Question: I have a main report and in the main report a sub report called this:
'''
<detail>
<band height="50">
<subreport>
<reportElement x="0" y="1" width="802" height="49" isPrintInFirstWholeBand="true" isPrintWhenDetailOverflows="true"/>
<subreportParameter name="project_id">
<subreportParameterExpression><![CDATA[$P{project_id}]]></subreportParameterExpression>
</subreportParameter>
<connectionExpression><![CDATA[$P{REPORT_CONNECTION}]]></connectionExpression>
<subreportExpression><![CDATA["subs/Project_planned.jasper"]]></subreportExpression>
</subreport>
</band>
</detail>
'''
There is a problem in the subreport because text fields in the detail band are split up on multiple pages what doesn't look very nice. Is there an option to prevent text fields from splitting up to multiple pages when using the property 'isStretchWithOverflow'
Current code of a text field
'''
<textField isStretchWithOverflow="true" isBlankWhenNull="true">
<reportElement stretchType="RelativeToBandHeight" x="555" y="0" width="99" height="21" isPrintInFirstWholeBand="true" forecolor="#000000"/>
<box leftPadding="2">
<topPen lineWidth="1.0" lineColor="#000000"/>
<leftPen lineWidth="1.0" lineColor="#000000"/>
<bottomPen lineWidth="1.0" lineColor="#000000"/>
<rightPen lineWidth="1.0" lineColor="#000000"/>
</box>
<textElement verticalAlignment="Middle">
<paragraph lineSpacing="Single"/>
</textElement>
<textFieldExpression><![CDATA[$F{logic}]]></textFieldExpression>
</textField>
'''
Example on how it looks (sorry for the missing data):

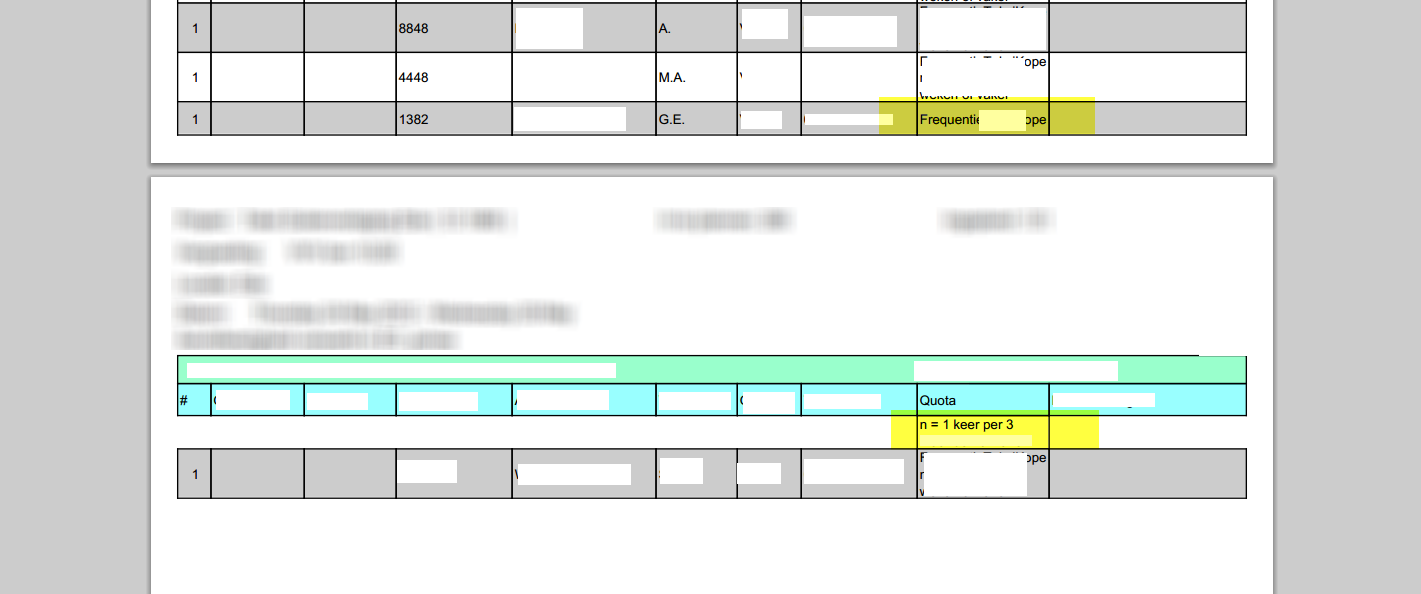
Answer: Yes there is, but not on the text field. For the band the text field is in, you can set the Split Type to 'Prevent'. if you set that on the Detail Band and the row needs to overflow to next page, it will move the entire row to the next page.